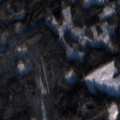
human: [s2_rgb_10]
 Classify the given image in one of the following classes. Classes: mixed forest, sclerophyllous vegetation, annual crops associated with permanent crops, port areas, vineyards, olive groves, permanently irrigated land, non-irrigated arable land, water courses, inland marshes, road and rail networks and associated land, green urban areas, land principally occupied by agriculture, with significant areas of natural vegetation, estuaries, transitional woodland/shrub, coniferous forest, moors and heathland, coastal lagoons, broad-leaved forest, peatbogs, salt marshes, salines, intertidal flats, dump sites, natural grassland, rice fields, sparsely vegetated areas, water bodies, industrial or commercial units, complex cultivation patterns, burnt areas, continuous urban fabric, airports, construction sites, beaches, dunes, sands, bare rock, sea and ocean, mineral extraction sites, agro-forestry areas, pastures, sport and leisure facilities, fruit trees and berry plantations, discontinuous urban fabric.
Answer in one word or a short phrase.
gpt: coniferous forest, transitional woodland/shrub